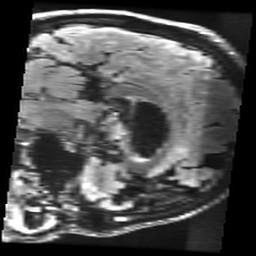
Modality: FLAIR
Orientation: sagittal
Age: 67
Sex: male
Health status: healthy
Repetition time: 12 s
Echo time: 0.09782 s